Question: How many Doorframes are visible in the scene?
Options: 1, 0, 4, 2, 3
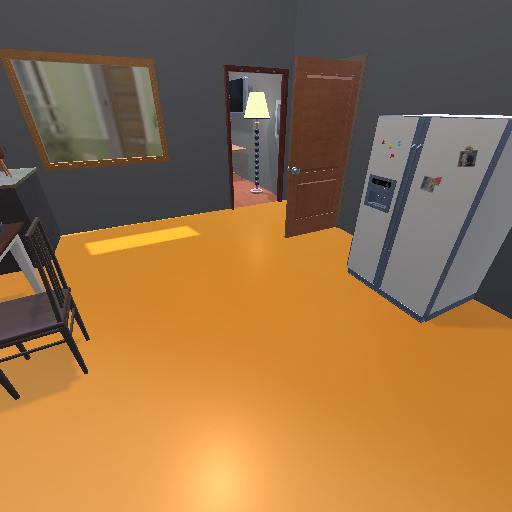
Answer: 1